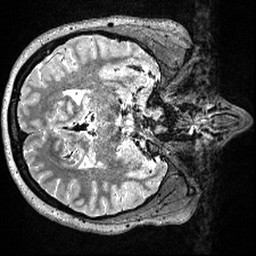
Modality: T2w
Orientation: axial
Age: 33
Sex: female